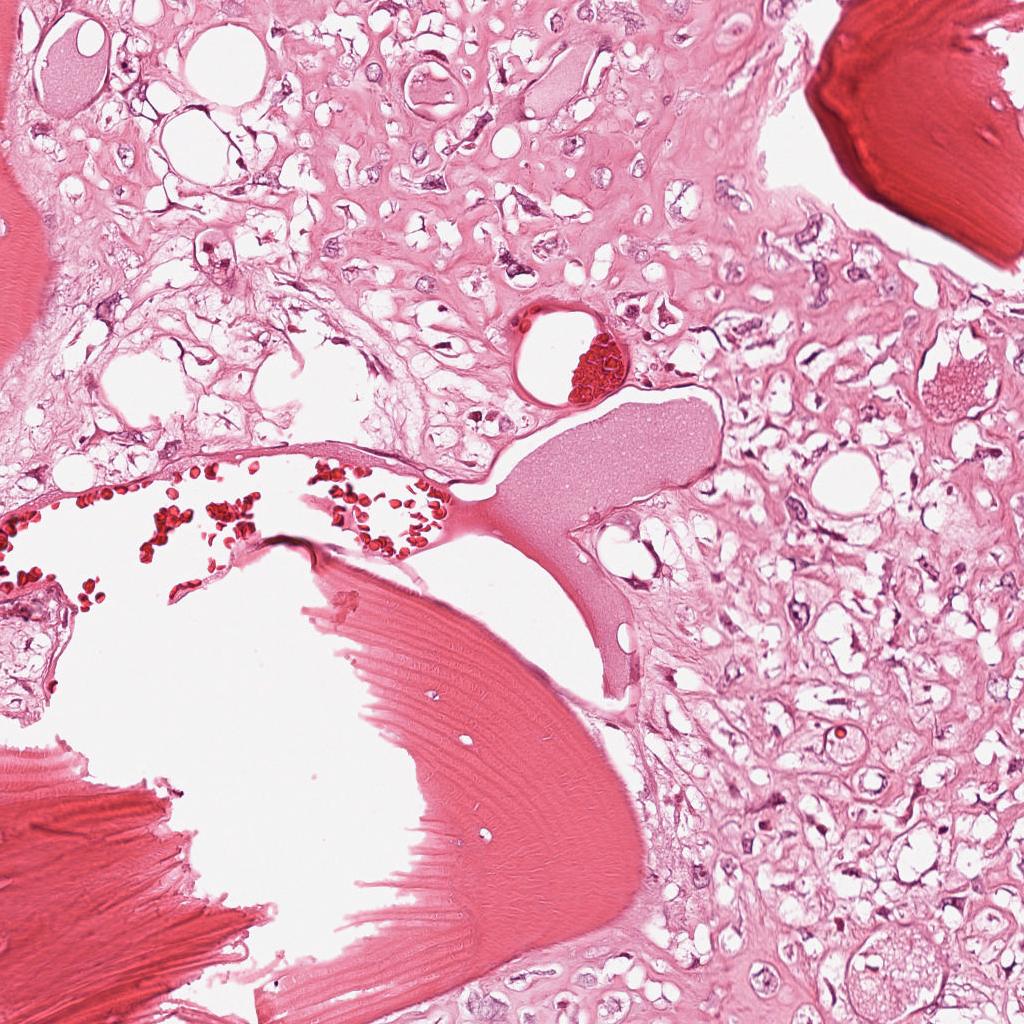
Label: Viable